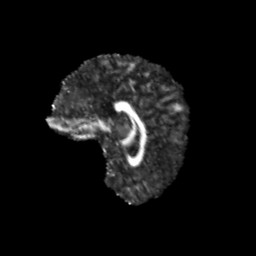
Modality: FA
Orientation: sagittal
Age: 10
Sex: female
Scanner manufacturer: siemens
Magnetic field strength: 3 T
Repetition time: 3.8 s
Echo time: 0.07 s